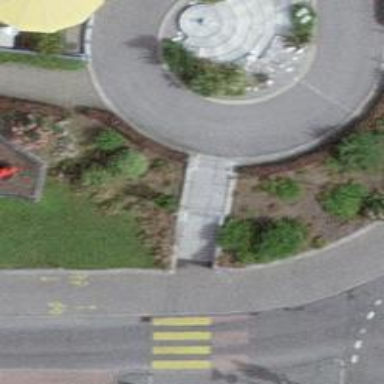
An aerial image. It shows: Set of steps on the road.